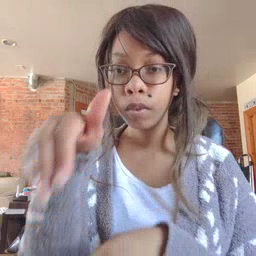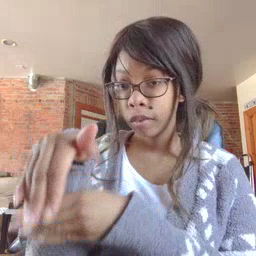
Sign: night